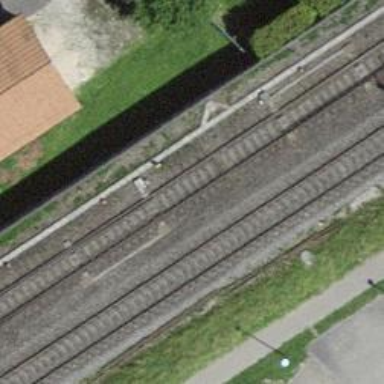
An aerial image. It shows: Railway switch.